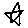
Label: star